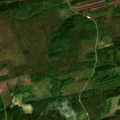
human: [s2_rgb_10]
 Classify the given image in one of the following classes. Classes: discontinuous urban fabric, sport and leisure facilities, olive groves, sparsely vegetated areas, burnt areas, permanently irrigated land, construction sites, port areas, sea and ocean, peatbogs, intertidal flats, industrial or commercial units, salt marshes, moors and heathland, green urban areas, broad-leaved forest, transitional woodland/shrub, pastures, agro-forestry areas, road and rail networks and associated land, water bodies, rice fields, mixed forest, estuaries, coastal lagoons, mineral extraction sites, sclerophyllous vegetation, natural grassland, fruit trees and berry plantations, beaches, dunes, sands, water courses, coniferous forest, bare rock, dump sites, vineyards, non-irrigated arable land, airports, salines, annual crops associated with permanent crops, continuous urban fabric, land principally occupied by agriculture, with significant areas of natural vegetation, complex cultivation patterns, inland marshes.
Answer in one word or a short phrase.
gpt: coniferous forest, mixed forest, transitional woodland/shrub